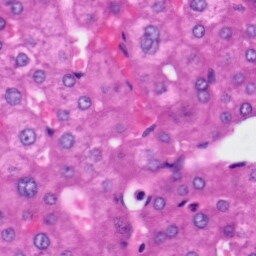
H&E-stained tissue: Liver